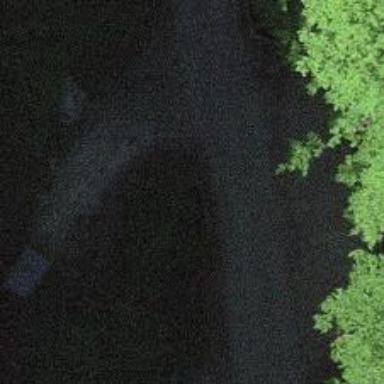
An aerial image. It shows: Culvert tunnel.